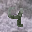
Label: 9